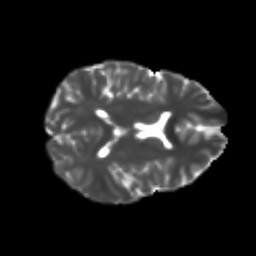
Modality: T2w
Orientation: axial
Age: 22
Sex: female
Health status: healthy
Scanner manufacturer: philips
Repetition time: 7.477 s
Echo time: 0.08753 s